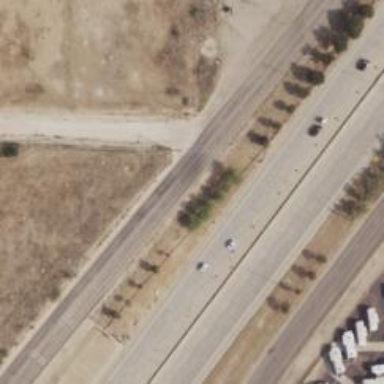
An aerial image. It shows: Secondary road with frontage road alongside.